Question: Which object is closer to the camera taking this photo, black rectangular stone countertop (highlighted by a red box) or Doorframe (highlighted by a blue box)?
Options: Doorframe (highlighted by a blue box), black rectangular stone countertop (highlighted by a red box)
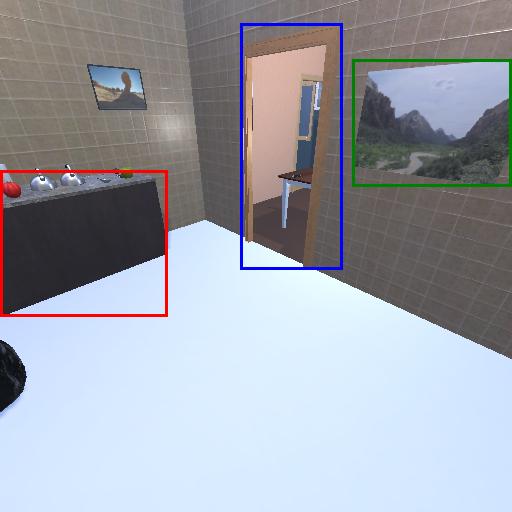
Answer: Doorframe (highlighted by a blue box)